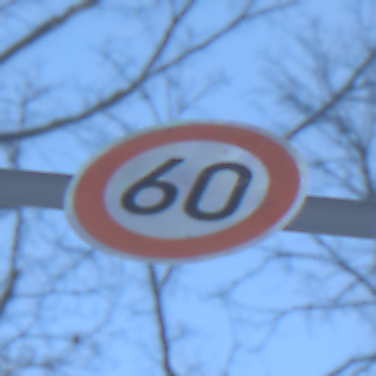
Verkehrszeichen: Geschwindigkeit60
Umgebung: Outdoor, Nature
Tageszeit: MorningAfternoon
Wetter: Clear
Licht: Natural
Jahreszeit: Winter
Kontrast: LowContrast